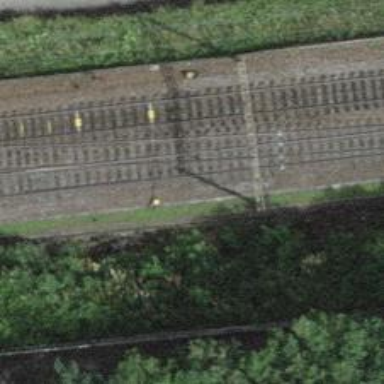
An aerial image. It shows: Railway siding with one electrified track and contact line for powering the train.